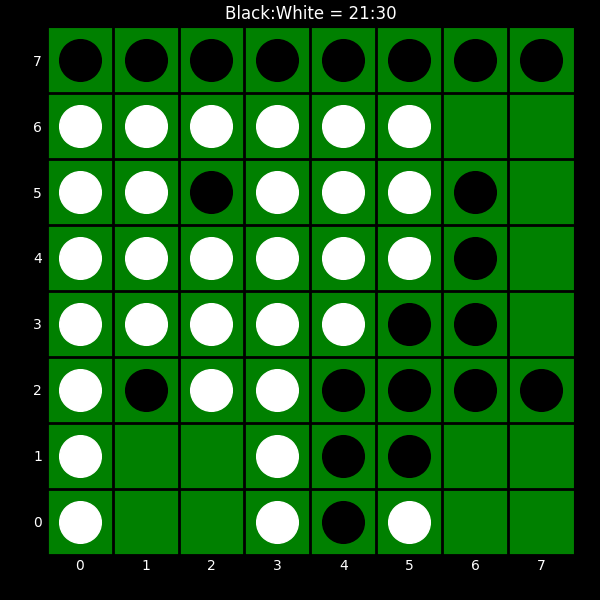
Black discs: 21
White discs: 30